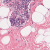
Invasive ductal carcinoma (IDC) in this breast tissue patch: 0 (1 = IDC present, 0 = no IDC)